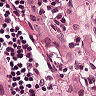
Metastatic tissue present: yes